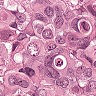
Metastatic tissue present: yes